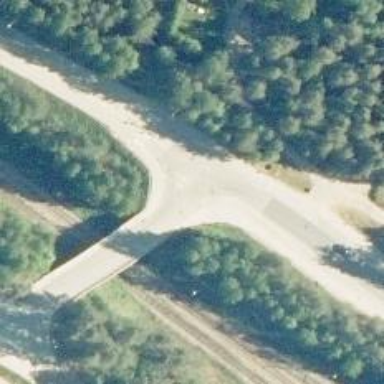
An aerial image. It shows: Crossing on asphalt path.